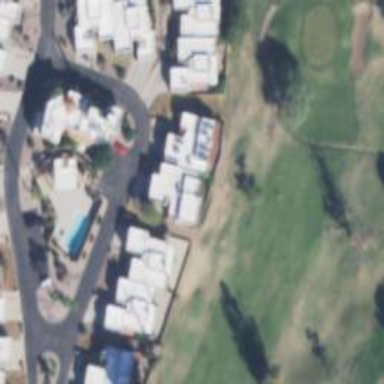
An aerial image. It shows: Pathway for golfing.